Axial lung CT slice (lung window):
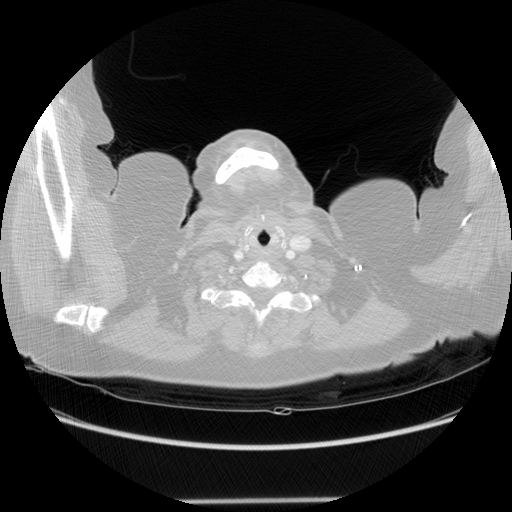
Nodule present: no